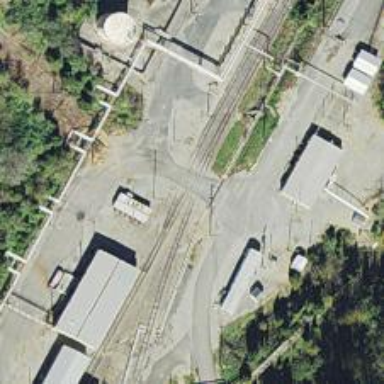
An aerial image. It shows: Railway siding for service.